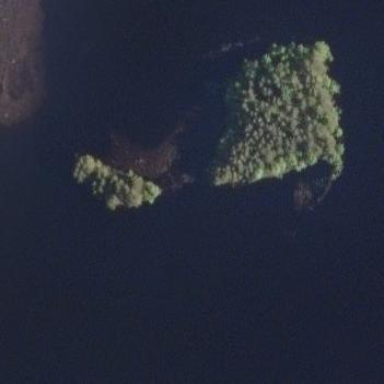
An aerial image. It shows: Islet covered with needle-leaved woodland.